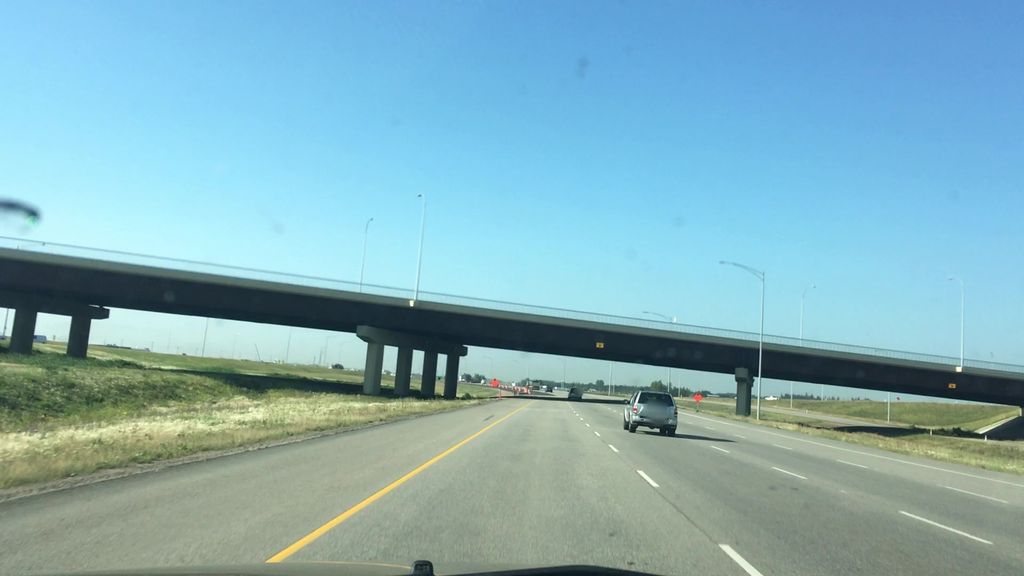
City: edmonton